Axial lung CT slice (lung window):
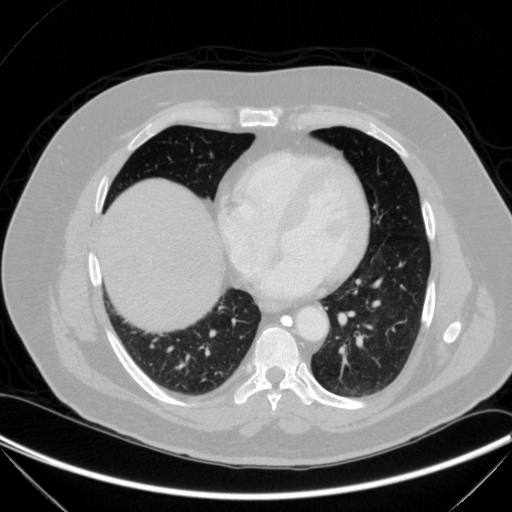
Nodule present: no